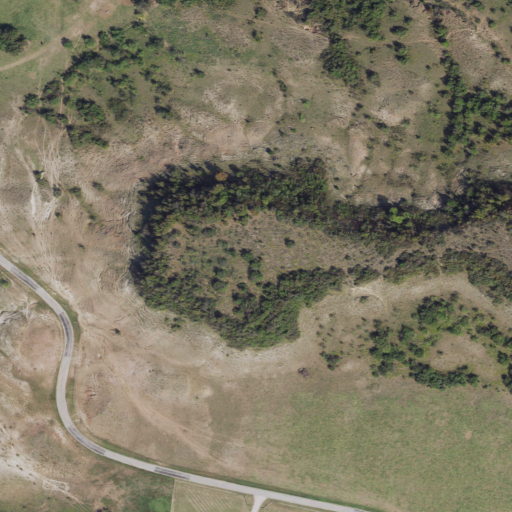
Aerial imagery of mountain in Texas named West Mound containing grassland, pasture, and low intensity development